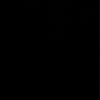
Label: dusty